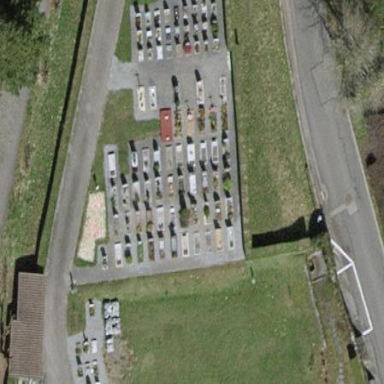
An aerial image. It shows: Grave yard.